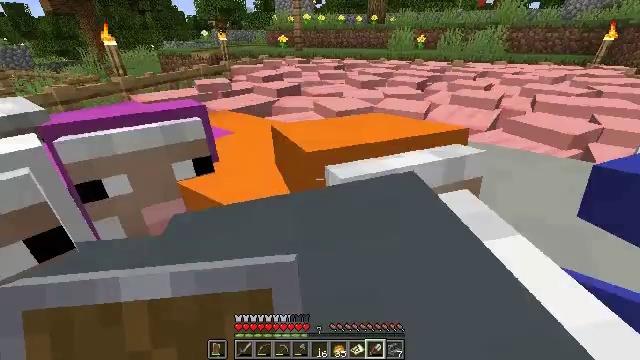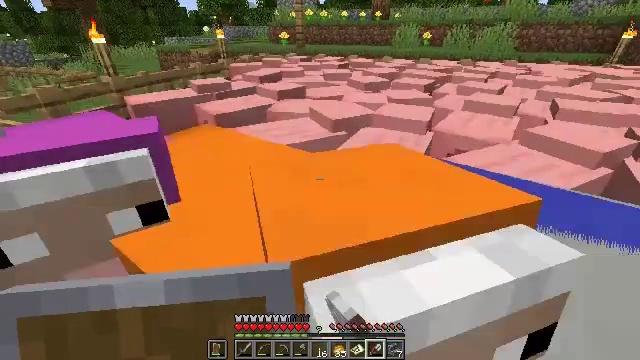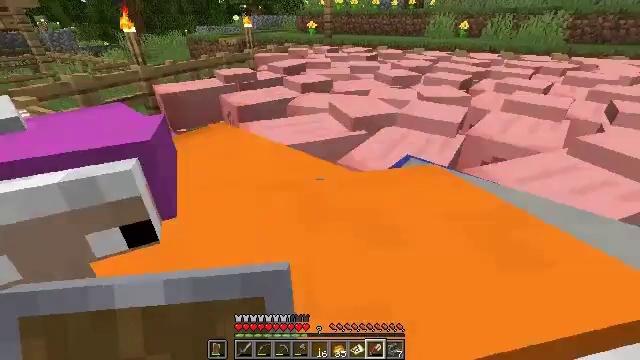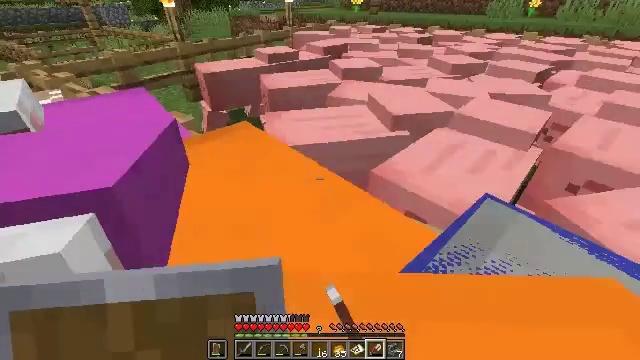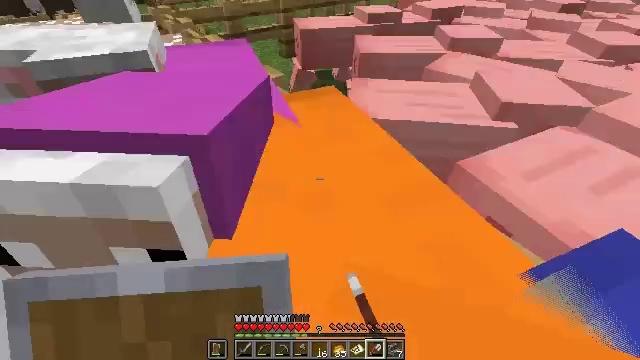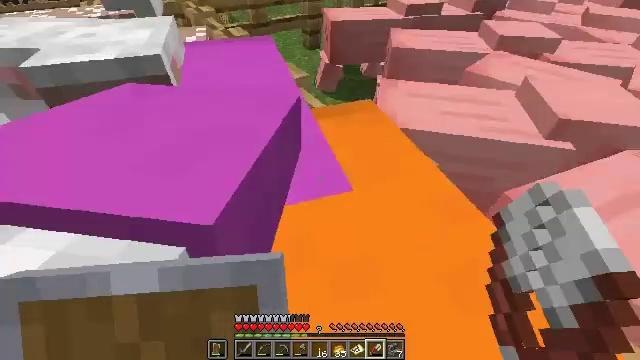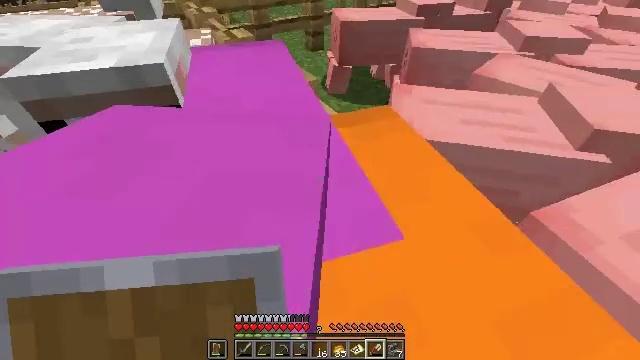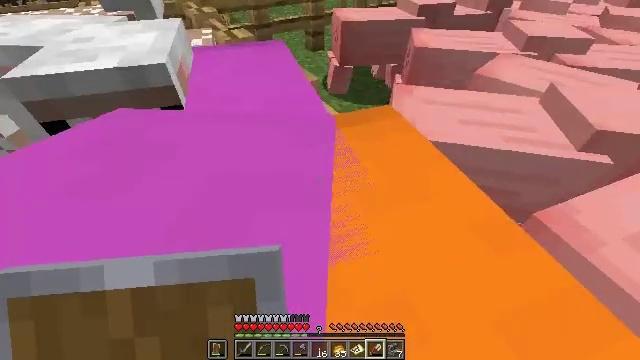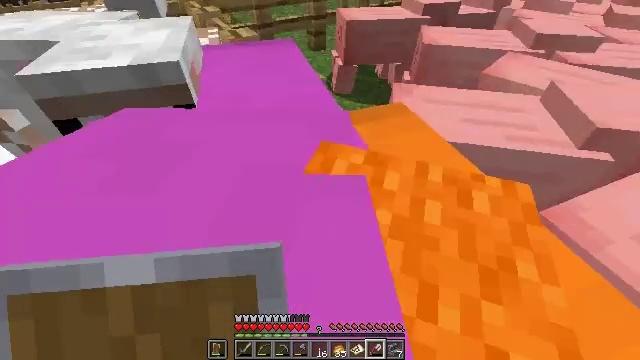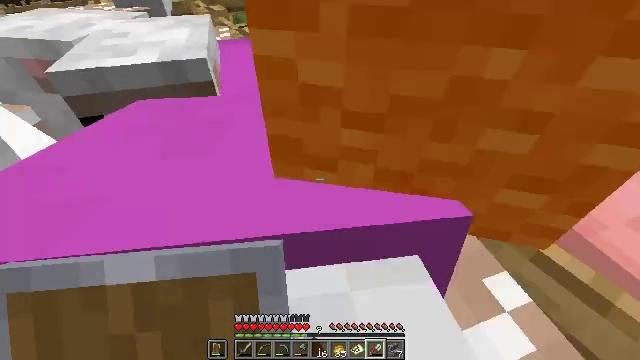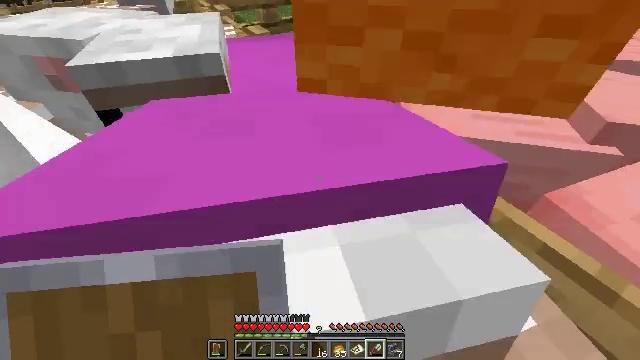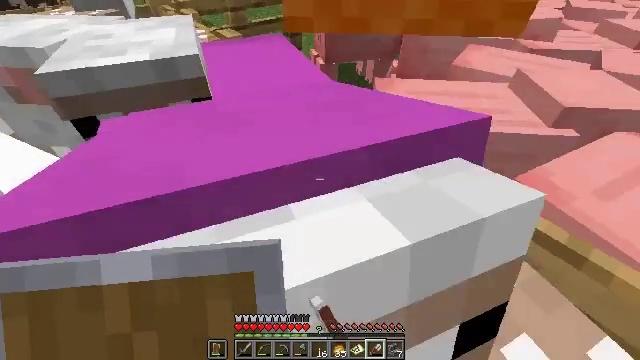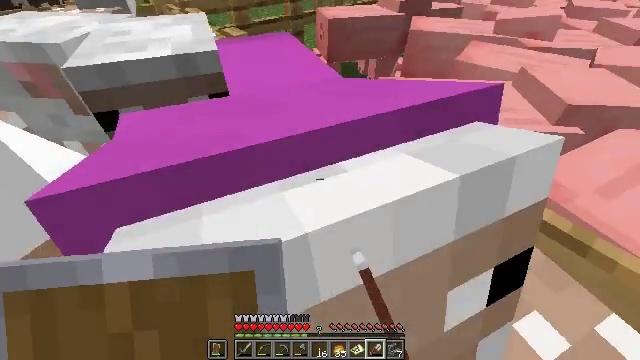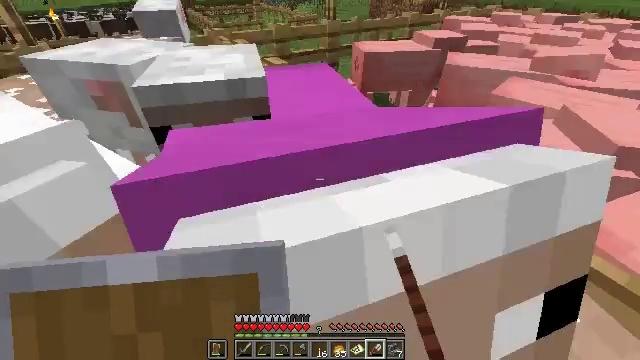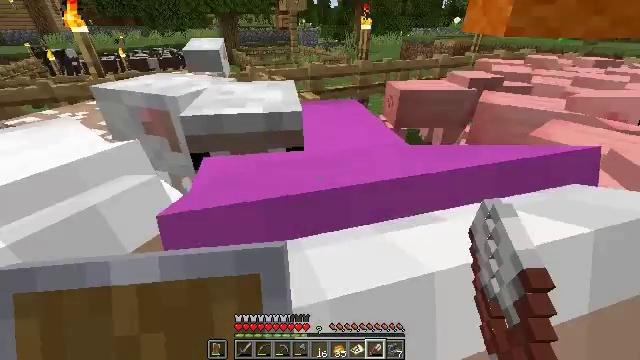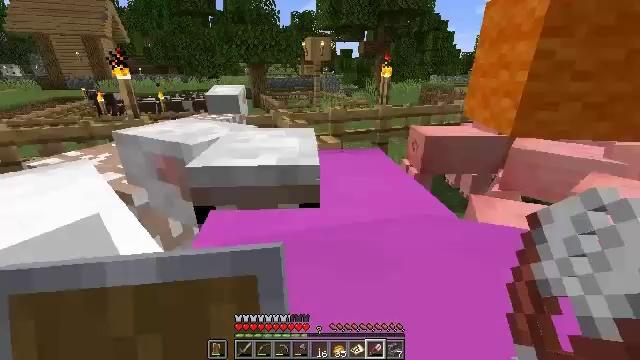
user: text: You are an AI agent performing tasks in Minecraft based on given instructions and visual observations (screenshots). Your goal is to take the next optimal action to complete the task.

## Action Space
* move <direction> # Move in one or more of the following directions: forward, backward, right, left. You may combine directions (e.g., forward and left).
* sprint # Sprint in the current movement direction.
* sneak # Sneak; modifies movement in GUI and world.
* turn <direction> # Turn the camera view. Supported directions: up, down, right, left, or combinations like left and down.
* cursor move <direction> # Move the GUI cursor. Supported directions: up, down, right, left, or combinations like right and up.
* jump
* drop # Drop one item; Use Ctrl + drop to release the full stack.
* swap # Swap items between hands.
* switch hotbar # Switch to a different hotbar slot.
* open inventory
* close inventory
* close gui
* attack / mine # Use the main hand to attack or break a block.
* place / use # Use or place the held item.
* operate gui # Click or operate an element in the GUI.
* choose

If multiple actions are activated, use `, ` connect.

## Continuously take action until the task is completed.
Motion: motion action
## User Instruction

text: Make a blue banner from blue wool in the crafting table.
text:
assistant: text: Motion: move forward, use / place
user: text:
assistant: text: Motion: move forward, turn left and down, use / place
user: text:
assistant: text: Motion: move forward, turn left and down, use / place
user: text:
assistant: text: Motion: move forward, turn left and down, use / place
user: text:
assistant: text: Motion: turn left and down, use / place
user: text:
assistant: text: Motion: use / place
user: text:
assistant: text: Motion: use / place
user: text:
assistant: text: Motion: use / place
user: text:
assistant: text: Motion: use / place
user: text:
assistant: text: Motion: use / place
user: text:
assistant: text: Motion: turn right, use / place
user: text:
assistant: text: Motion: use / place
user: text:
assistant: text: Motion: turn left and up
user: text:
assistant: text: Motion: turn left and up, use / place
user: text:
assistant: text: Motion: move forward, turn left and up, use / place
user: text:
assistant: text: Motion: move forward, turn up, use / place
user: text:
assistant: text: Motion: move forward, turn right and down, use / place
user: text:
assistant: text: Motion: move forward, turn right and down, use / place
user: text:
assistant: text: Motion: turn right and down, use / place
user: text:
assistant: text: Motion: turn right and down, use / place
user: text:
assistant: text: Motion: turn down, use / place
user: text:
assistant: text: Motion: turn down, use / place
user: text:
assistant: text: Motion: use / place
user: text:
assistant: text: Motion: use / place
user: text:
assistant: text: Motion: turn right and up
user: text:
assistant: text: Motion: turn right and up
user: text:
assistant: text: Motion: move forward, turn right
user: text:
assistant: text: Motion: move forward, turn right, use / place
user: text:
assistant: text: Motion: move forward, turn right and up, use / place
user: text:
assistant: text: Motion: move forward, use / place